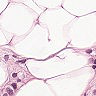
Metastatic tissue present: yes